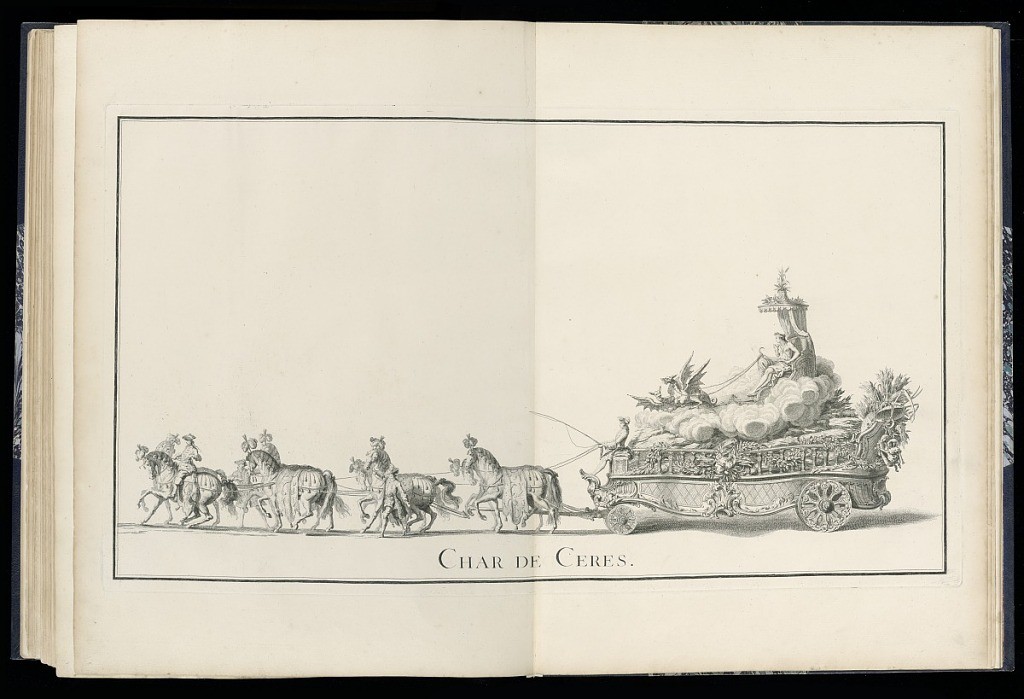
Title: Char de Ceres.
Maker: Jean François Blondel, French, 1681–1756
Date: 1751
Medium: Engraving on laid paper
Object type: Bound print
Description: Chariot drawn by eight horses. On the top of the chariot, Ceres, Roman goddess of the harvest, sits on a throne under a baldachin. In her right hand she holds a small scythe as well as the reigns to a pair of dragons. Clouds surround the throne of Ceres, and the carriage is laden with sheaves of wheat.